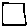
Label: square